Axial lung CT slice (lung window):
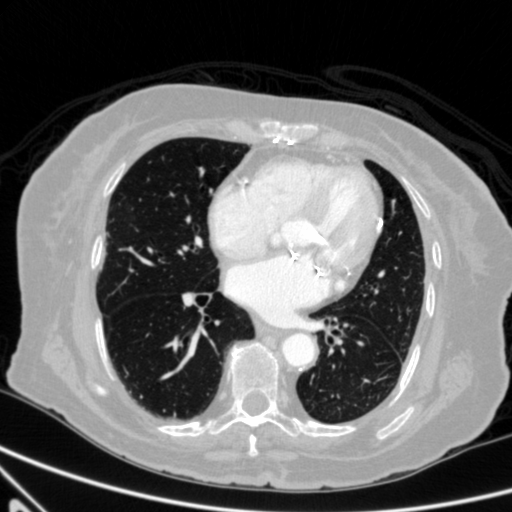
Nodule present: no